Question: I got my Twitter time who has to be converted to timeago time. It works perfectly in Chrome, but in firefox only the first one on three work and the 2 others return me NaN.
This is the plugin i used. <URL>
What can cause this?
'''
// console return
> Fri Jul 11 16:43:21 <PHONE>
> about a month ago
> Tue Jun 17 17:33:19 <PHONE>
> NaN years ago
> Tue Jun 17 16:13:03 <PHONE>
> NaN years ago
'''
I use it with handlebar. I created an Handler to get the job done.
'''
if($.timeago){
jQuery.timeago.settings.strings = {
// environ ~= about, it's optional
prefixAgo: "il y a",
prefixFromNow: "d'ici",
seconds: "moins d'une minute",
minute: "environ une minute",
minutes: "environ %d minutes",
hour: "environ une heure",
hours: "environ %d heures",
day: "environ un jour",
days: "environ %d jours",
month: "environ un mois",
months: "environ %d mois",
year: "un an",
years: "%d ans"
};
Handlebars.registerHelper('timeAgo', function(date) {
console.log(date);
console.log(jQuery.timeago(date));
return jQuery.timeago(date);
});
}
'''
And i use it in an handlebar loop.
'''
{{#each tweets}}
<li class="col-md-4"><div class="tweet"><a href="https://twitter.com/{{user.screen_name}}" class="tweetImg"><img alt="{{user.screen_name}}" src="{{user.profile_image_url}}" /></a><article>{{tweet text}}<span class="date">{{timeAgo created_at}}</span></article></div></li>
{{/each}}
'''
And this is my array of objects

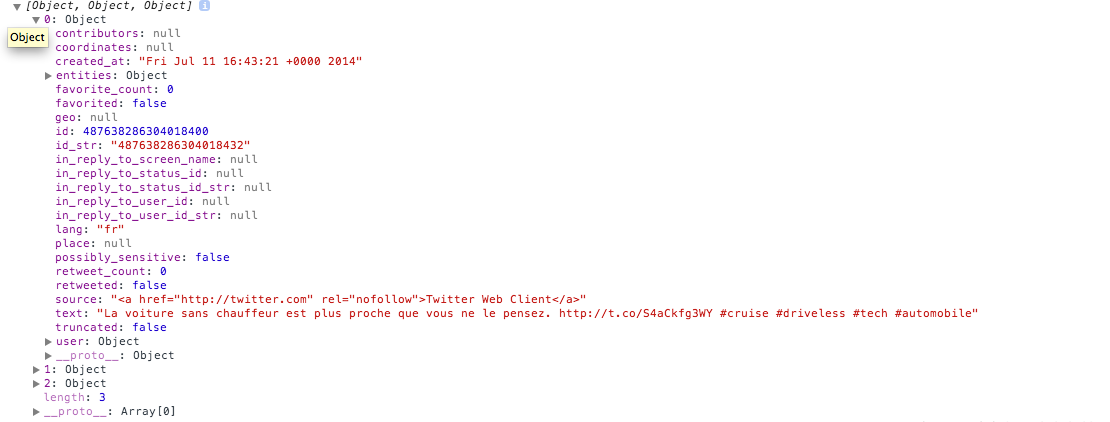
Answer: I found the answer.
It's a parse error on the timeAgo plugin.
'''
s = s.replace(/T/," ").replace(/Z/," UTC");
'''
This line remove the "T" of tuesday and thursday and gives a date error.
'''
s = s.replace(/Z/," UTC");
'''
I replaced it with this line above (for my needs it was correct).